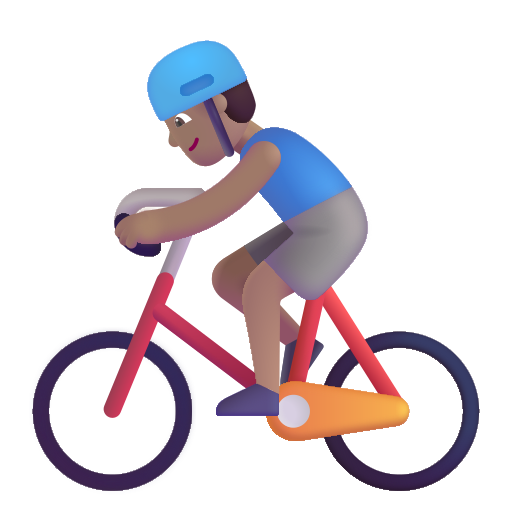
man biking color